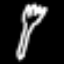
Label: fork